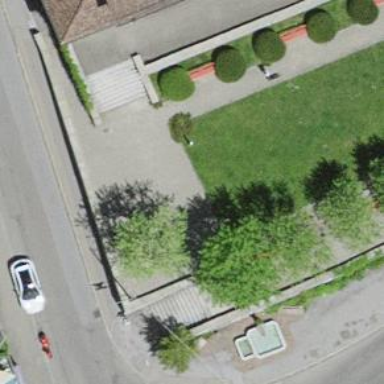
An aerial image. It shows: Road with steps.